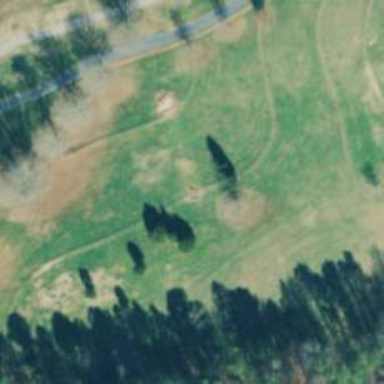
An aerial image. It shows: Disc golf basket.